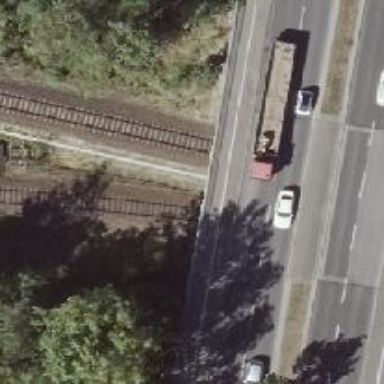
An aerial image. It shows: Railway track.